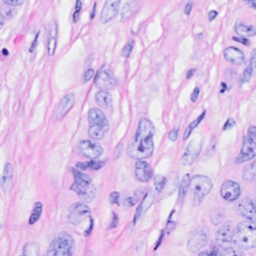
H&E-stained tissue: Breast